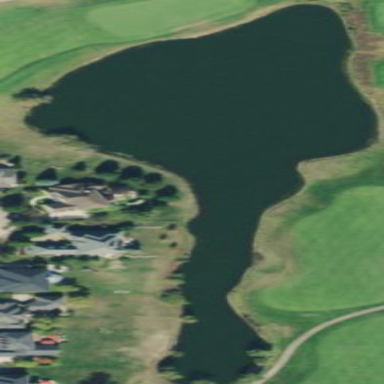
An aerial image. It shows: Water hazard on golf course. The hazard is natural water feature.